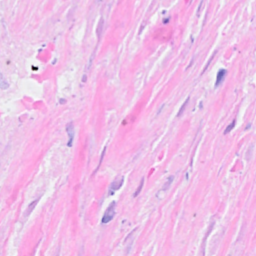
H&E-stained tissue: Breast